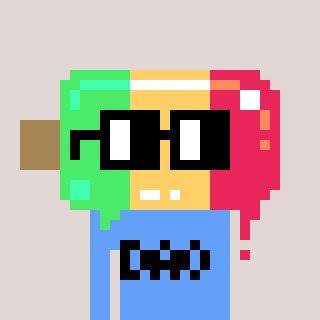
a pixel art character with square black glasses, a icepop-shaped head and a blue-colored body on a warm background